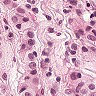
Metastatic tissue present: yes